Question: I have an app which requires multiple paired devices. From the flow of the app, there are multiple places where you can initialize pairing flow.
So I have the pairing flow as nested graph, and in , I have a global action 'pairing_action'. And inside the nested graph, I have another global action 'finish_pairing'.
The problem is, when I call 'finish_pairing' action from the pairing fragments, I always ends up at the main screen regardless from where I initiated the pairing flow.
But that's not what I want, (where I left off when entering the pairing flow).
Code given below.
'''
<navigation xmlns:android="http://schemas.android.com/apk/res/android"
xmlns:app="http://schemas.android.com/apk/res-auto"
xmlns:tools="http://schemas.android.com/tools"
android:id="@+id/navigation"
app:startDestination="@id/start_fragment">
<!-- Global action to start pairing -->
<action android:id="@+id/pairing_action"
app:destination="@id/pairing"/>
<fragment ... />
<fragment ... />
<fragment ... />
<!-- Nested pairing flow -->
<navigation android:id="@+id/pairing"
android:label="Pairing"
app:startDestination="@id/pairing_fragment">
<!-- Nested global action to finish pairing -->
<!-- Should get to the fragment which initiated pairing! -->
<action android:id="@+id/finish_pairing"
app:popUpTo="@id/pairing"
app:popUpToInclusive="true" />
<fragment ... />
<fragment ... />
<fragment ... />
</navigation>
</navigation>
'''

I get back to the main screen even when I press back button from the pairing flow.
Example: I get to the pairing screen like this:
'''
main -> devices -> pairing -> enter code
'''
Now when I call the 'finish_pairing' global action from 'enter code' screen (or press back 2 time), I want to return back to the 'devices' screen. But I end up on the 'main' instead.
This is the logcat when going from 'devices' screen to 'pairing graph':
'''
V/FragmentManager: Commit: BackStackEntry...
D/FragmentManager: mName=2-<PHONE> mIndex=-1 mCommitted=false
...
D/FragmentManager: Operations:
D/FragmentManager: Op #0: REPLACE PairingFragment...
...
D/FragmentManager: Op #1: SET_PRIMARY_NAV PairingFragment...
...
V/FragmentManager: Run: BackStackEntry...
V/FragmentManager: Bump nesting in BackStackEntry... by -1
V/FragmentManager: Bump nesting of StartFragment... to 1
V/FragmentManager: Bump nesting of StartFragment... to 0
V/FragmentManager: Bump nesting of DevicesFragment... to 1
V/FragmentManager: Bump nesting of DevicesFragment... to 0
V/FragmentManager: remove: DevicesFragment... nesting=0
V/FragmentManager: add: StartFragment...
V/FragmentManager: Bump nesting in BackStackEntry... by 1
V/FragmentManager: Bump nesting of StartFragment... to 1
V/FragmentManager: Bump nesting of StartFragment... to 2
V/FragmentManager: Bump nesting of PairingFragment... to 1
V/FragmentManager: Bump nesting of PairingFragment... to 2
V/FragmentManager: remove: StartFragment... nesting=2
V/FragmentManager: add: PairingFragment...
V/FragmentManager: Added fragment to active set PairingFragment...
V/FragmentManager: moveto CREATED: PairingFragment...
V/FragmentManager: moveto ACTIVITY_CREATED: PairingFragment...
V/FragmentManager: moveto STARTED: PairingFragment...
V/FragmentManager: moveto RESUMED: PairingFragment...
V/FragmentManager: movefrom RESUMED: DevicesFragment...
V/FragmentManager: movefrom STARTED: DevicesFragment...
V/FragmentManager: movefrom ACTIVITY_CREATED: DevicesFragment...
W/FragmentManager: moveToState: Fragment state for DevicesFragment... not updated inline; expected state 1 found 2
V/FragmentManager: movefrom CREATED: DevicesFragment...
D/FragmentManager: Clearing non-config state for DevicesFragment...
D/FragmentManager: onCleared called for FragmentManagerViewModel{a60610c} Fragments () Child Non Config () ViewModelStores ()
V/FragmentManager: Removed fragment from active set DevicesFragment...
'''
It seems that when navigating to 'pairing graph', backstack was popped (first 'devices' screen then 'start' screen) and then go to 'pairing' screen.
Isn't it a bug? Why should global action pop backstack?!
I am using options menu items to get into the pairing flow.
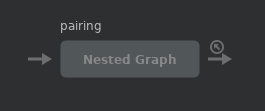
Answer: I use menu navigation heavily in my app. <URL> carefuly, there is this little remark:
> By default, the back stack will be popped back to the navigation graph's start destination. Menu items that have 'android:menuCategory="secondary"' will not pop the back stack.
And this was the reason why entering pairing screens from devices screens "broke" the back stack.
So the solution was adding 'android:menuCategory="secondary"' to the menu on devices screen, and it started working as expected.